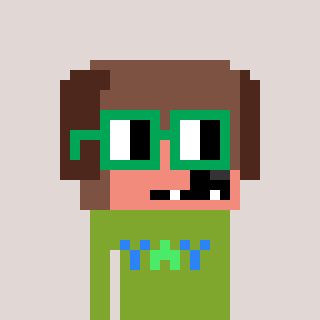
a pixel art character with square green glasses, a dog-shaped head and a slimegreen-colored body on a warm background